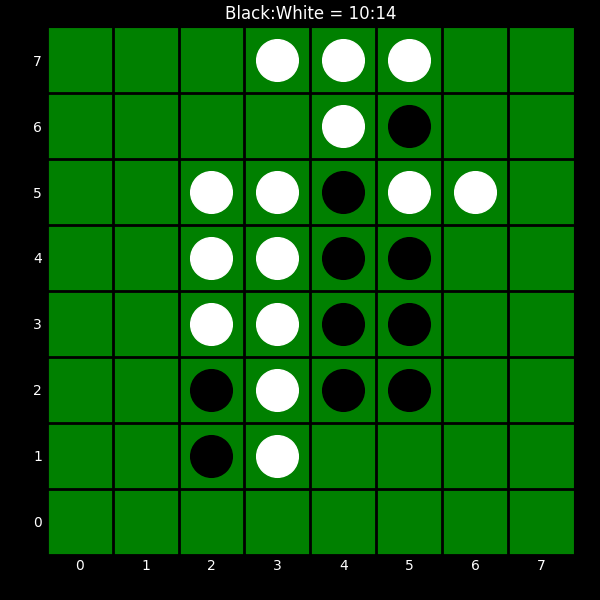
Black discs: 10
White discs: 14